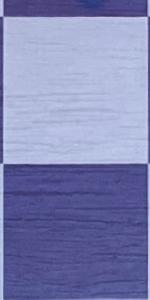
Label: Empty